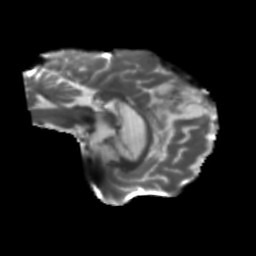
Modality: T2w
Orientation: sagittal
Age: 63
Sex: female
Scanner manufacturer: siemens
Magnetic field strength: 3 T
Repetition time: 5.25 s
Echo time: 0.08 s